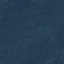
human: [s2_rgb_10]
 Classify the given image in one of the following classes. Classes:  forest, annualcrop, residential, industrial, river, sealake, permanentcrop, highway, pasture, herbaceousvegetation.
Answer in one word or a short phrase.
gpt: Forest